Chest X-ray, AP view. Patient: 36 years old, sex M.
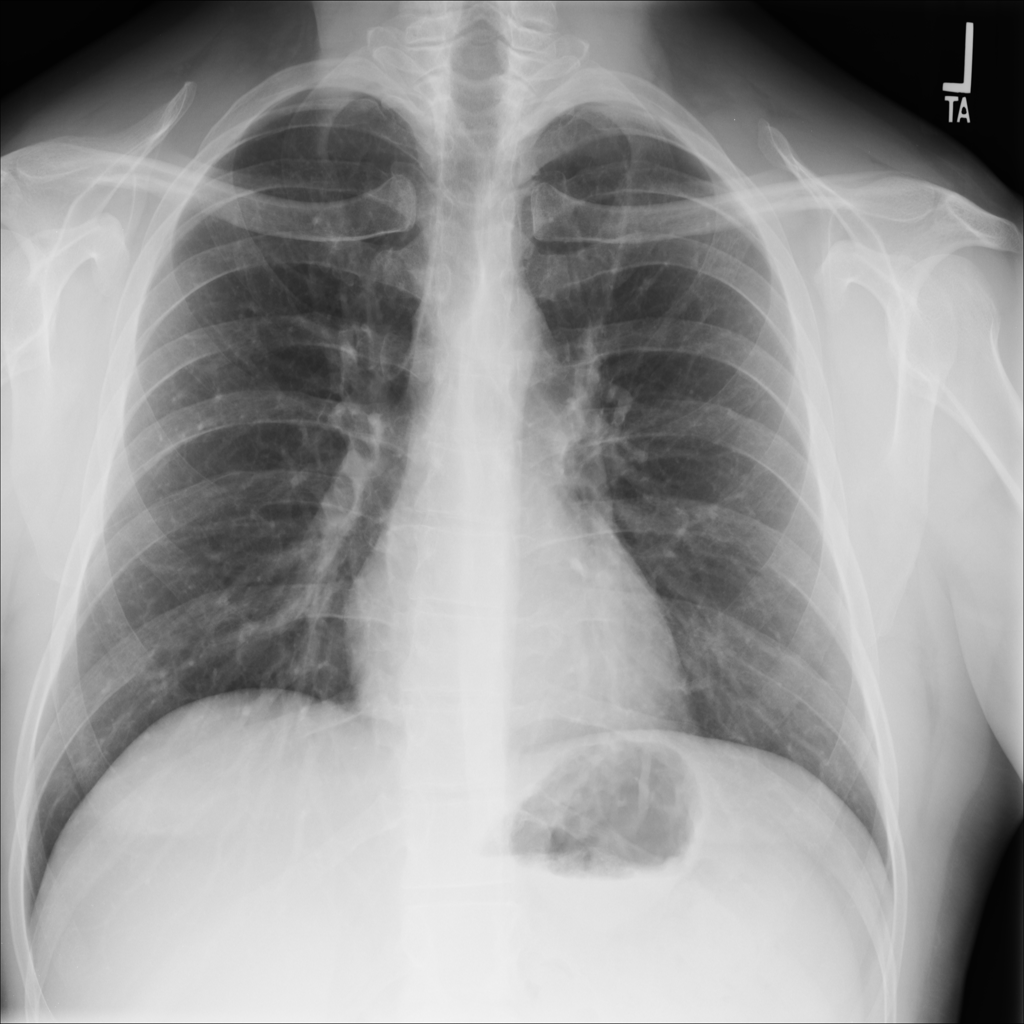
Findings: No Finding